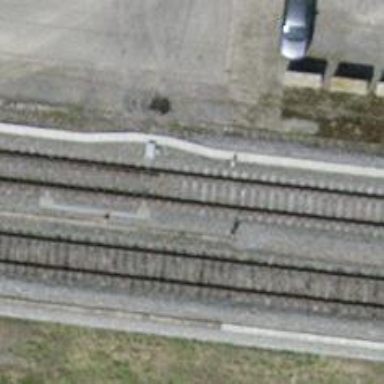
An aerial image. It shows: Railway switch.